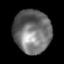
Tissue: prostate
Cell type: Myeloid cells
Senescence score: 0.3058
Nuclear area (px): 1588
Mean DAPI intensity: 111.926